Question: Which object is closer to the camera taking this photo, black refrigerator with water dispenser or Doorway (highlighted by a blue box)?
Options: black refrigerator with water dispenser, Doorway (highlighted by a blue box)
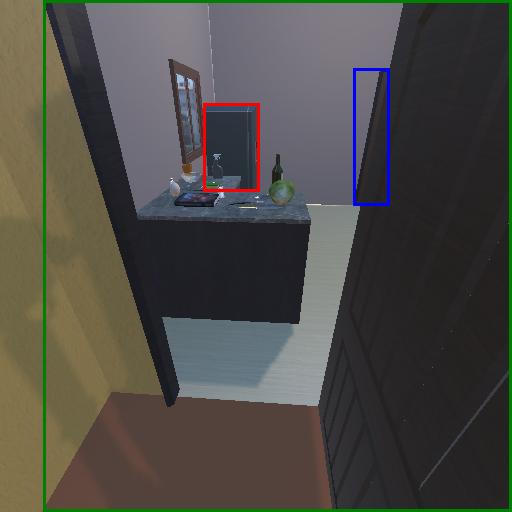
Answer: black refrigerator with water dispenser